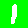
Digit: 1